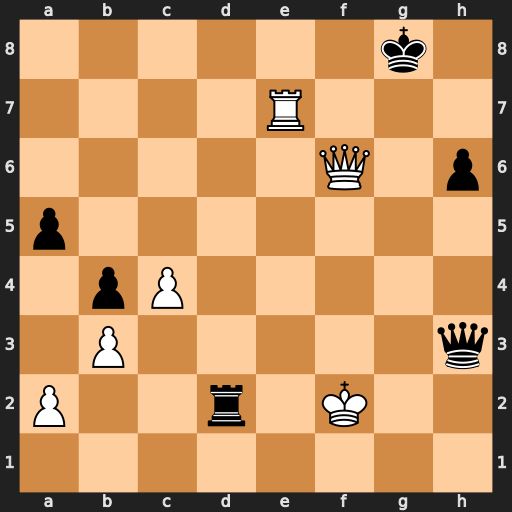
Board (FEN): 6k1/4R3/5Q1p/p7/1pP5/1P5q/P2r1K2/8
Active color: w
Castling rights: -
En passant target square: -
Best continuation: Ke1 Qg3+ Kxd2 Qc3+ Qxc3